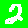
Digit: 2